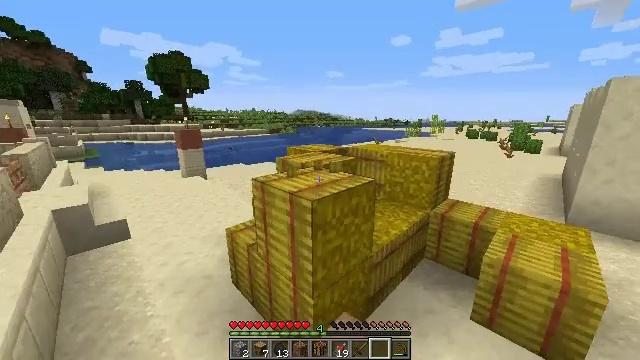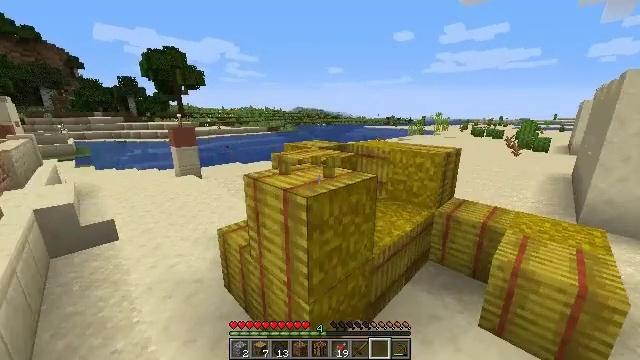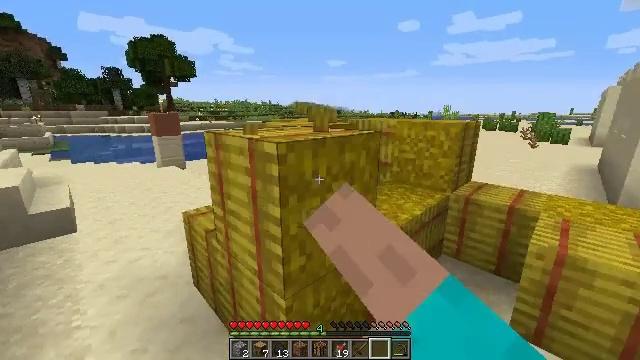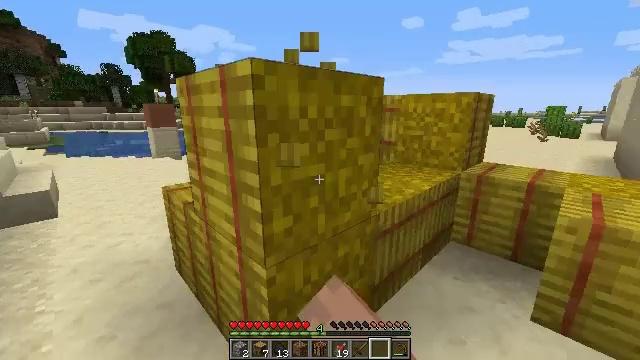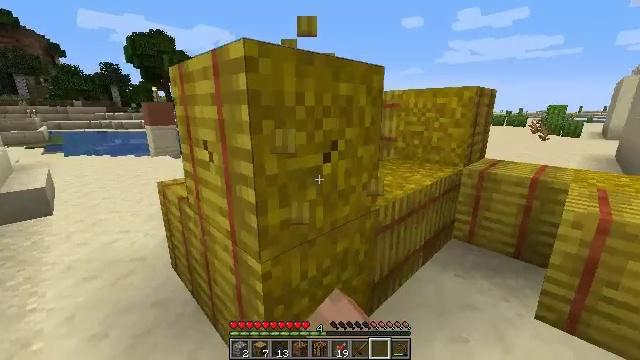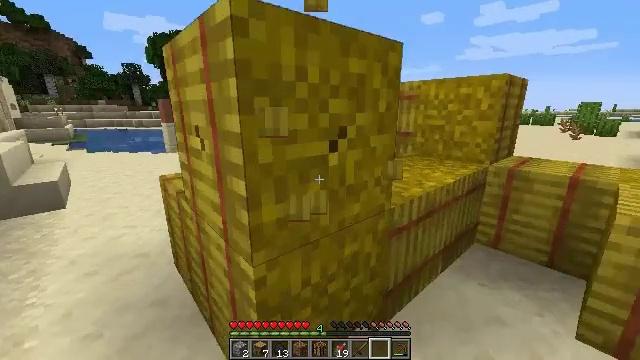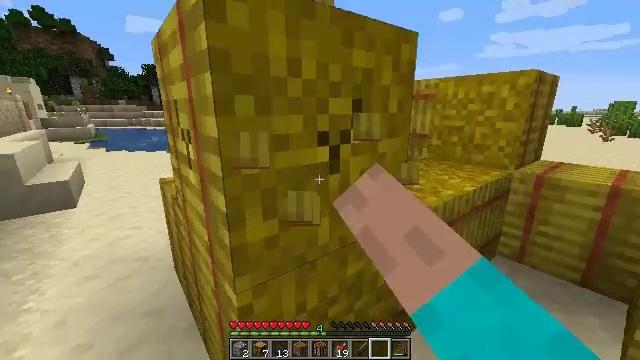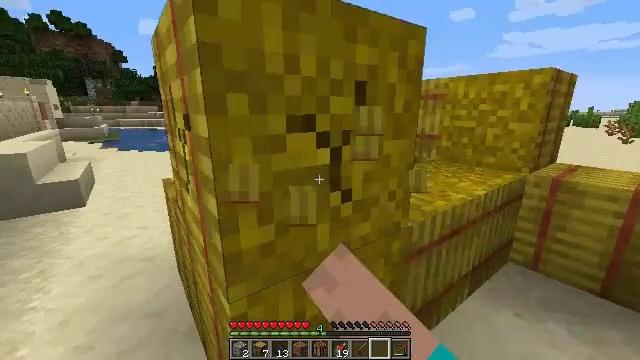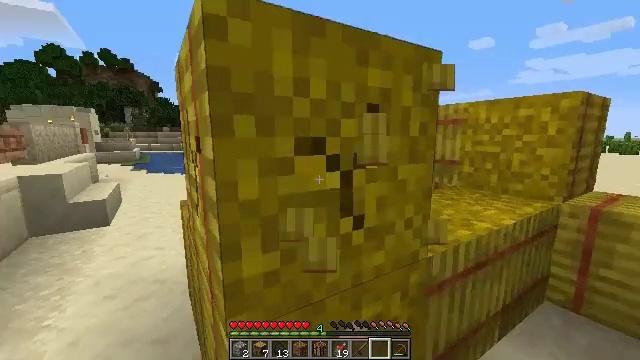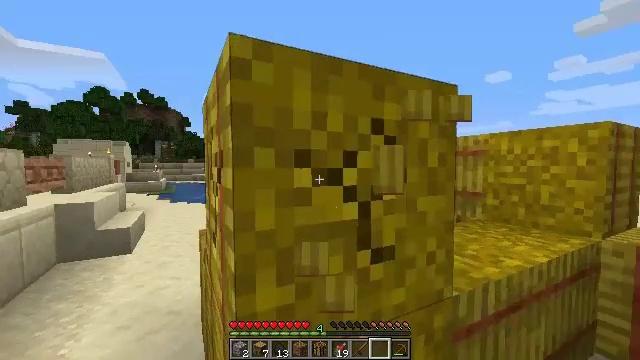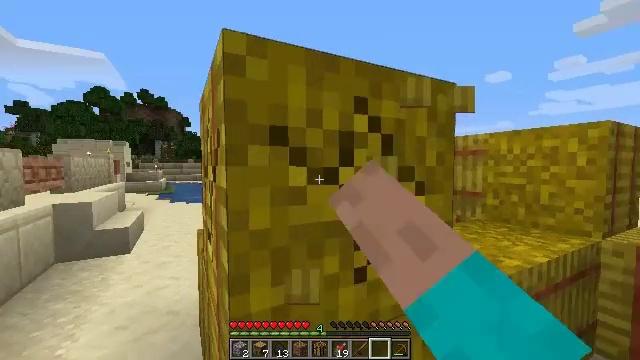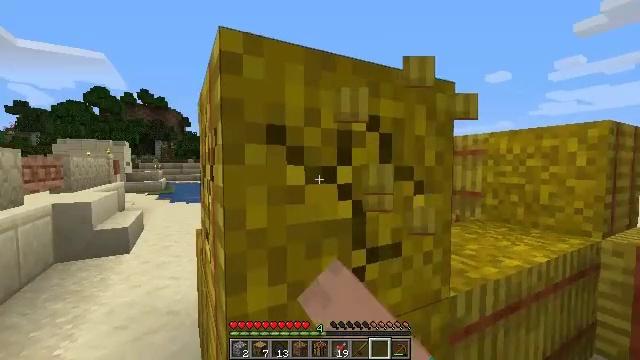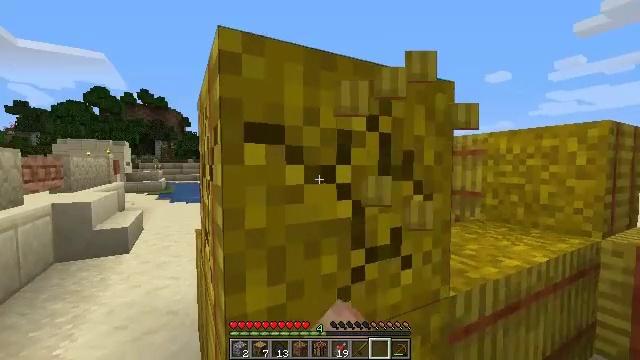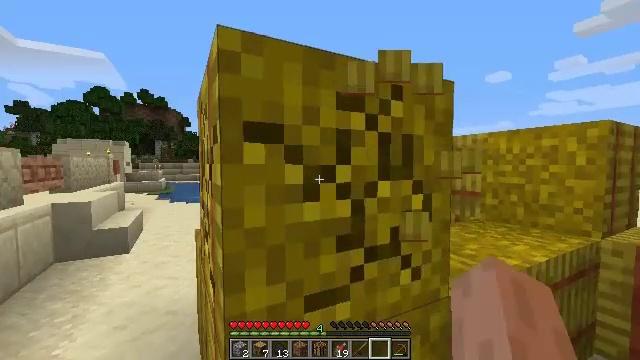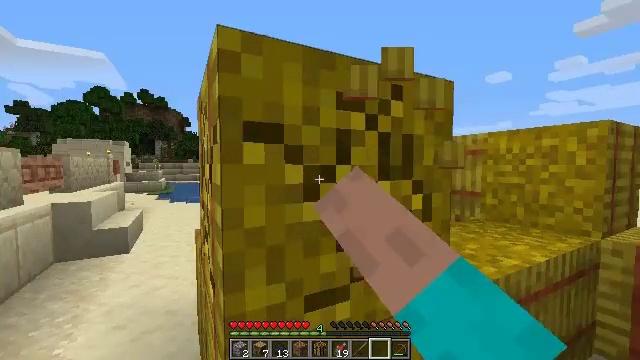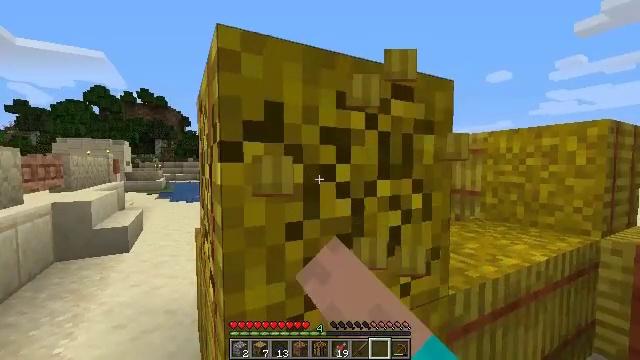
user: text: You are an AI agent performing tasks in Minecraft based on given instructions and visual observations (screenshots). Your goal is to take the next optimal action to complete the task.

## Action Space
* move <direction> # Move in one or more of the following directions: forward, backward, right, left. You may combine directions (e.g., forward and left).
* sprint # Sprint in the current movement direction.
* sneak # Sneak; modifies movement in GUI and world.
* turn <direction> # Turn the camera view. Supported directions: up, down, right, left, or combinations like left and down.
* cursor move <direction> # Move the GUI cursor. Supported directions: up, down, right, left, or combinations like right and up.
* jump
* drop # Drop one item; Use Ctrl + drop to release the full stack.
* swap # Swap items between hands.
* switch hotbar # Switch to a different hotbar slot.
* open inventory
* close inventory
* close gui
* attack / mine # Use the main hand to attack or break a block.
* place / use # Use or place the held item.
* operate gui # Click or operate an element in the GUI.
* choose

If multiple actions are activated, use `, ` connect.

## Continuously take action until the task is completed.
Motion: motion action
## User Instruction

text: Gather hay blocks from the farm.
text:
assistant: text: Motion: attack / mine
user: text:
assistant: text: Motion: attack / mine
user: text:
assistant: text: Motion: attack / mine
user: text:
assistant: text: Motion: attack / mine
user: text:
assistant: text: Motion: turn left, attack / mine
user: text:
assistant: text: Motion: turn left, attack / mine
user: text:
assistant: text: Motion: turn left, attack / mine
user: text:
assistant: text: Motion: turn left and up, attack / mine
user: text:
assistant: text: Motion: turn left and up, attack / mine
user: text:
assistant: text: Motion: attack / mine
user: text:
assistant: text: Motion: attack / mine
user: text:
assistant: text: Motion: attack / mine
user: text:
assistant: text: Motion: attack / mine
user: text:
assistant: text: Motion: attack / mine
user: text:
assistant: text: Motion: attack / mine
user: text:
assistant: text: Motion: attack / mine
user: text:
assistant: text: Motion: attack / mine
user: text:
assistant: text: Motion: attack / mine
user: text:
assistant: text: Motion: attack / mine
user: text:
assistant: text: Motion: attack / mine
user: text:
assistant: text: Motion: attack / mine
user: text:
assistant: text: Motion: turn right and down, attack / mine
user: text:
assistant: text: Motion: turn right and down, attack / mine
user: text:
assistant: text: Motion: turn down, attack / mine
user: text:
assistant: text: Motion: turn down, attack / mine
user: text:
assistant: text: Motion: turn left and down, attack / mine
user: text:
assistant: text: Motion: turn left and down, attack / mine
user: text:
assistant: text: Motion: attack / mine
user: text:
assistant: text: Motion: attack / mine
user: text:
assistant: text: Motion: attack / mine